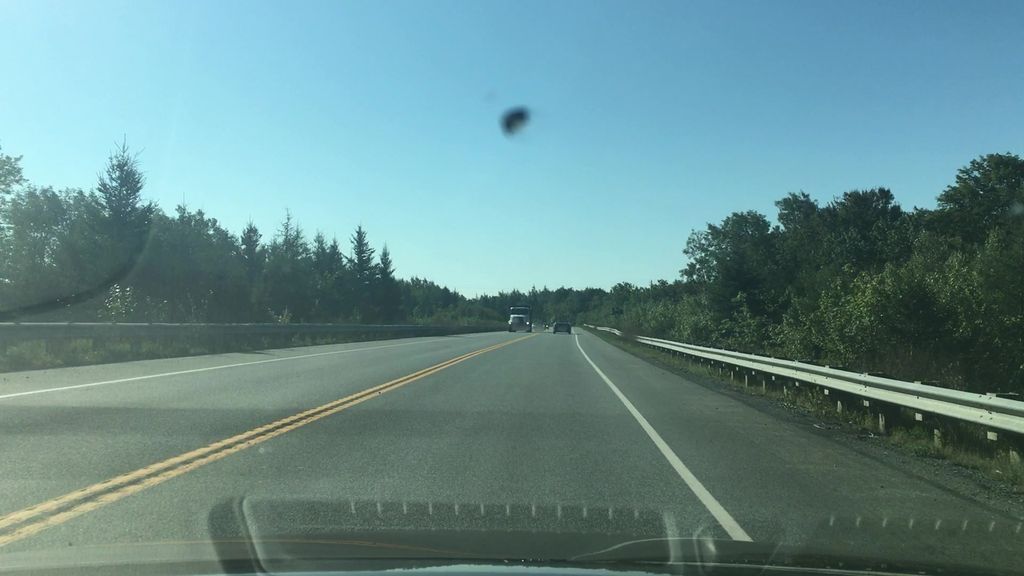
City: halifax